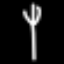
Label: fork